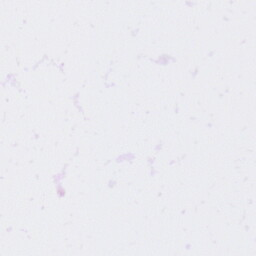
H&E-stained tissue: Ovarian